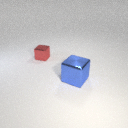
small red metal cube to the left of large blue metal cube